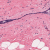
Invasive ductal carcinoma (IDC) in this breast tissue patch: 0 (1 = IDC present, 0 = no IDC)